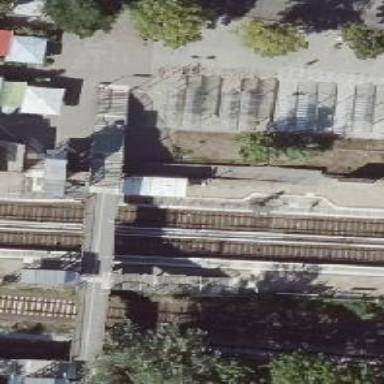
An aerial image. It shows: Light rail stop with public transport stop position along the railway.